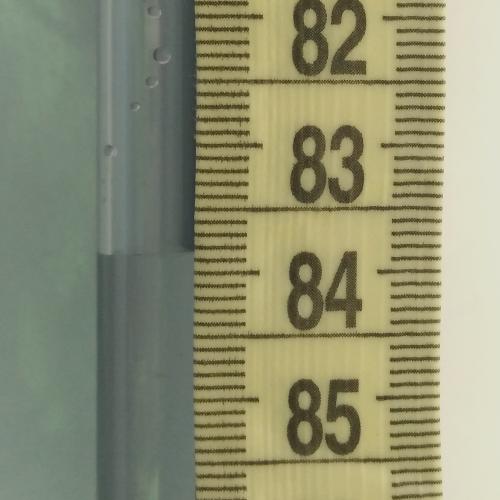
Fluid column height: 83.8 cm